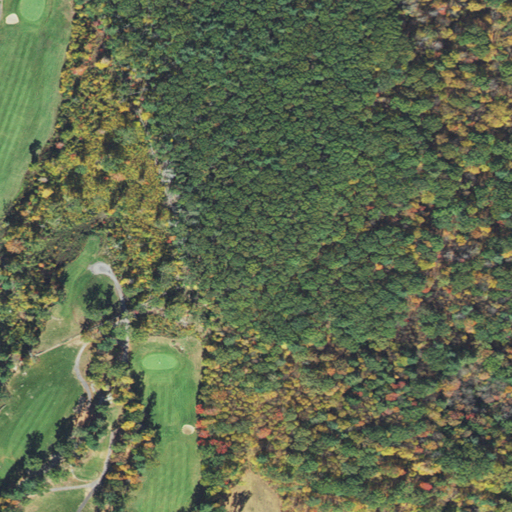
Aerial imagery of mountain in Massachusetts named Rocky Hill containing deciduous forest, mixed forest, open development, shrub, low intensity development, medium intensity development, and grassland